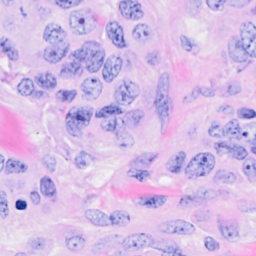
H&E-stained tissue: Breast